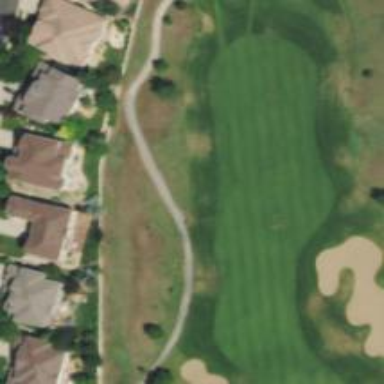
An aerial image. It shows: Path for golf carts.